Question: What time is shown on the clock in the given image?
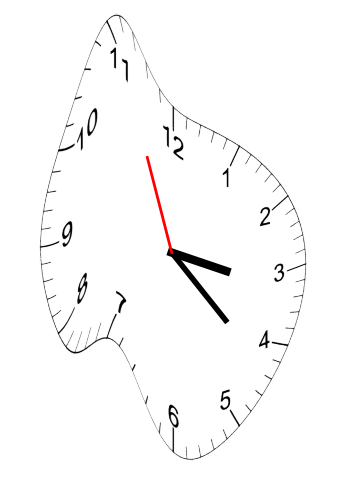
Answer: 03:21:56